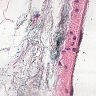
Metastatic tissue present: no